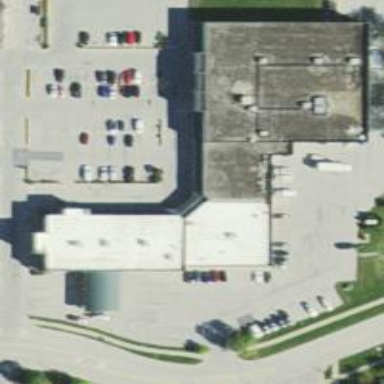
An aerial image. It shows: Fitness centre on leisure land.